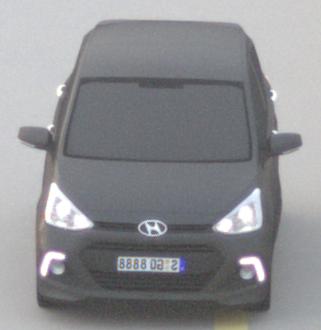
Make: Hyundai
Model: i10
Detailed model: Gen. 2
Model produced from: 2013
Model produced until: 2019
Doors: 5
Color: gray
Road condition: dry road
Daytime: sunrise or sunset
Contrast: low contrast